Field crop: maize
Growth stage: 1
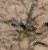
Species: salsola